Aerial crown-view tile of a tropical tree (Barro Colorado Island, Panama), acquired 20250616:
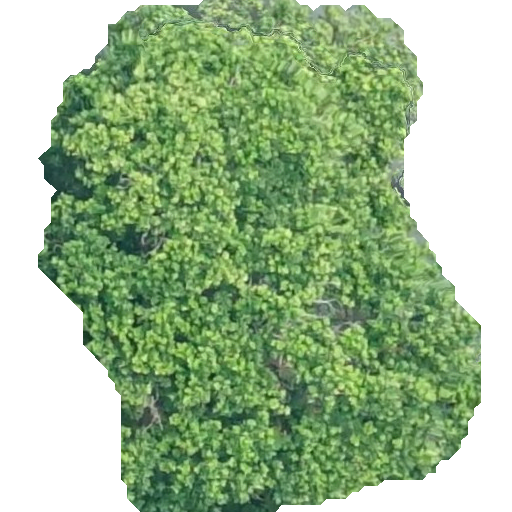
Species: Anacardium excelsum
GBIF accepted scientific name: Anacardium excelsum
Crown area: 256.756 m²